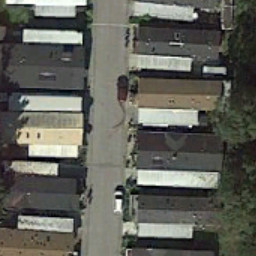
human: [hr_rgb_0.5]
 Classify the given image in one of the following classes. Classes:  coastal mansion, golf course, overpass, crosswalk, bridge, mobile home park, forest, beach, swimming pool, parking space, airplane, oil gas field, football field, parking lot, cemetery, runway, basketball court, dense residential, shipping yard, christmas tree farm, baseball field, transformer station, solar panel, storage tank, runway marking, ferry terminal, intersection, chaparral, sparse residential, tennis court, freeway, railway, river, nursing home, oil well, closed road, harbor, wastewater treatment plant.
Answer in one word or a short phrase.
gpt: mobile home park